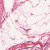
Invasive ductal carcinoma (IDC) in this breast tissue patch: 0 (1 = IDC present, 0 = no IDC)